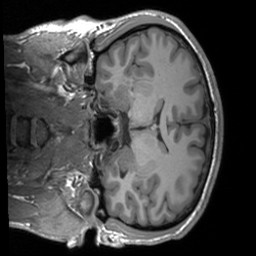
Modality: T1w
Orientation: coronal
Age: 23
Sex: male
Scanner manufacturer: siemens
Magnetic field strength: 3 T
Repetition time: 1.9 s
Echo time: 0.00226 s